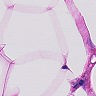
Metastatic tissue present: no